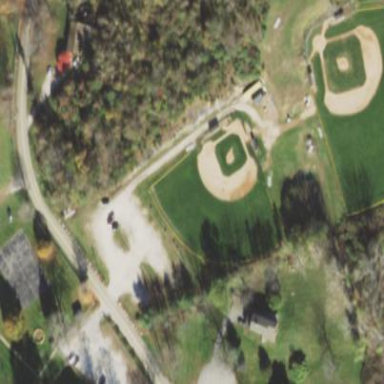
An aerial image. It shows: Baseball pitch for leisure land activities.